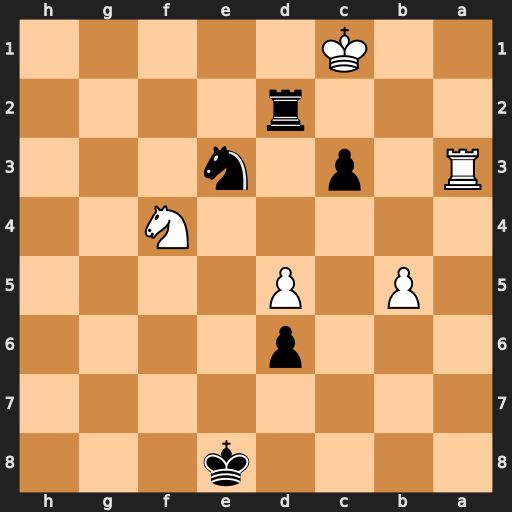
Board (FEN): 4k3/8/3p4/1P1P4/5N2/R1p1n3/3r4/2K5
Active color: b
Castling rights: -
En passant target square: -
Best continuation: Rd1#